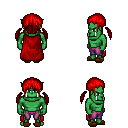
a pixel art fantasy rpg character, male body template, orc, green skin, red cape, magenta pants, red twin-tailed hairstyle, brown slippers, four views (front, back, left, right), 2x2 character sprite sheet, small pixel art, hard edges, no anti-aliasing